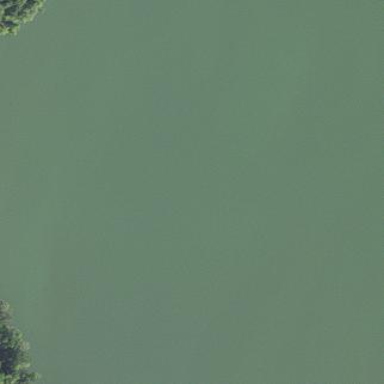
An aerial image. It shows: Beautiful lake surrounded by nature.